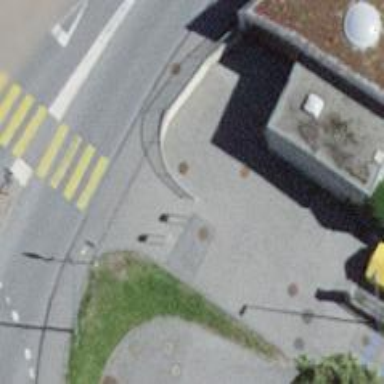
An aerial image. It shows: Cycle barrier.